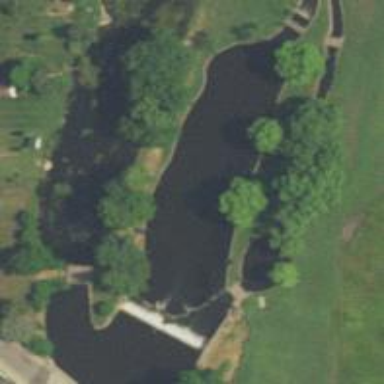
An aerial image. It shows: Disc golf tee area.